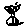
Label: cat